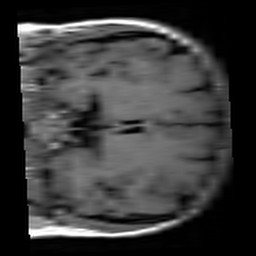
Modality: T1w
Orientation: coronal
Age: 21
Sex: female
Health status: healthy
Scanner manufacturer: siemens
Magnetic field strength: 3 T
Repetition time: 4.1 s
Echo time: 0.0085 s